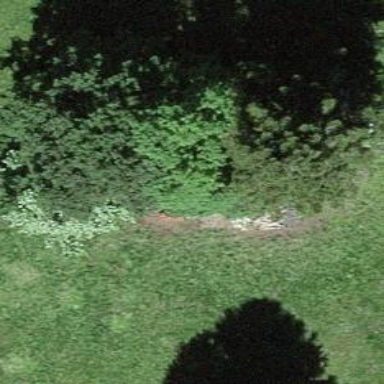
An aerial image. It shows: Sinkhole in natural setting.